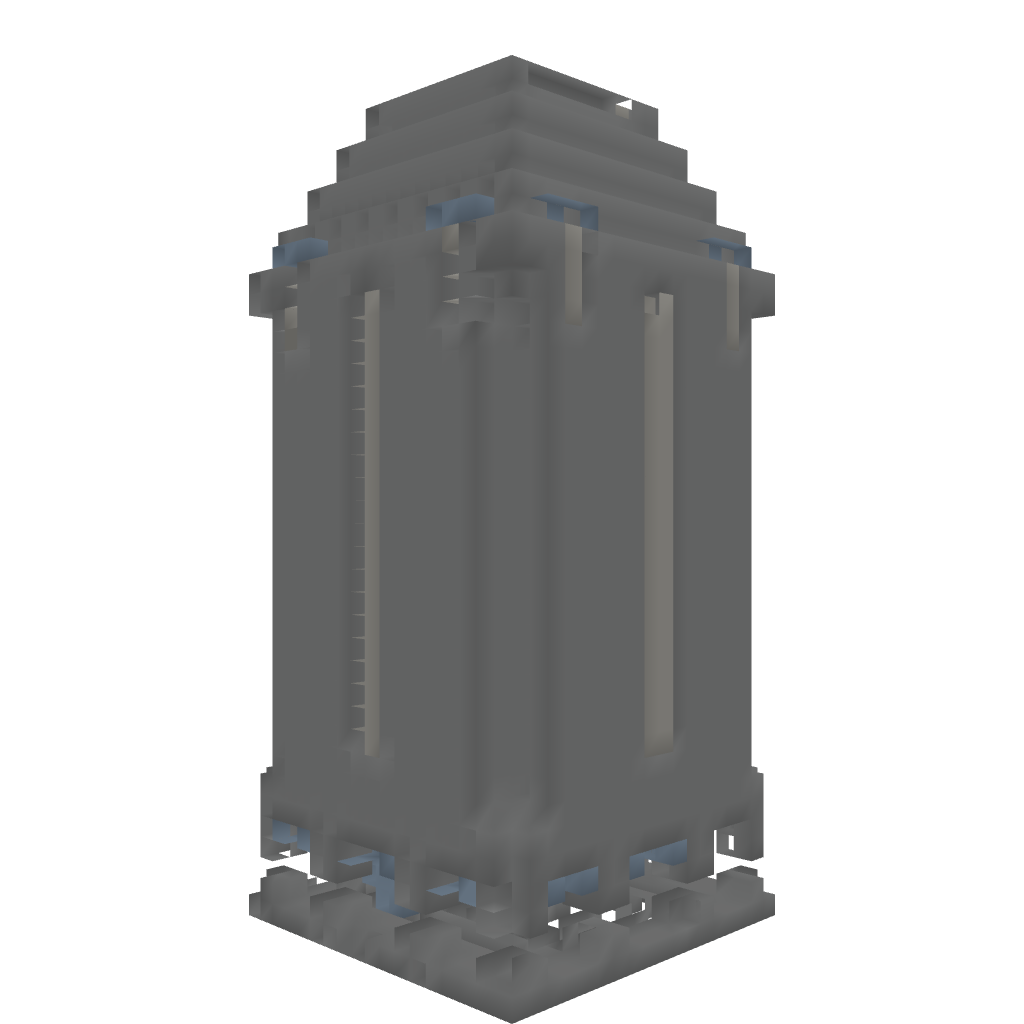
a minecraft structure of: Parkour Office/Library